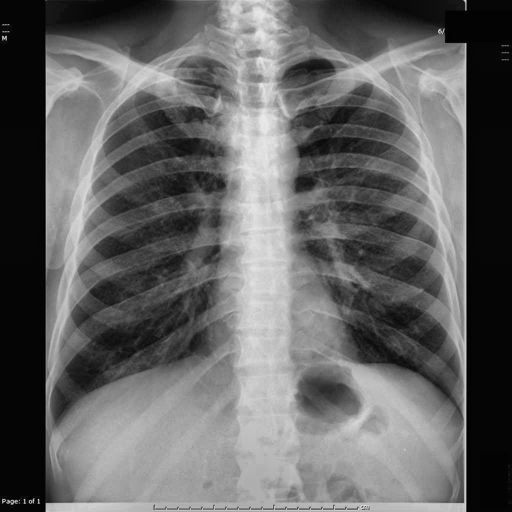
Finding: TUBERCULOSIS